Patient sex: M
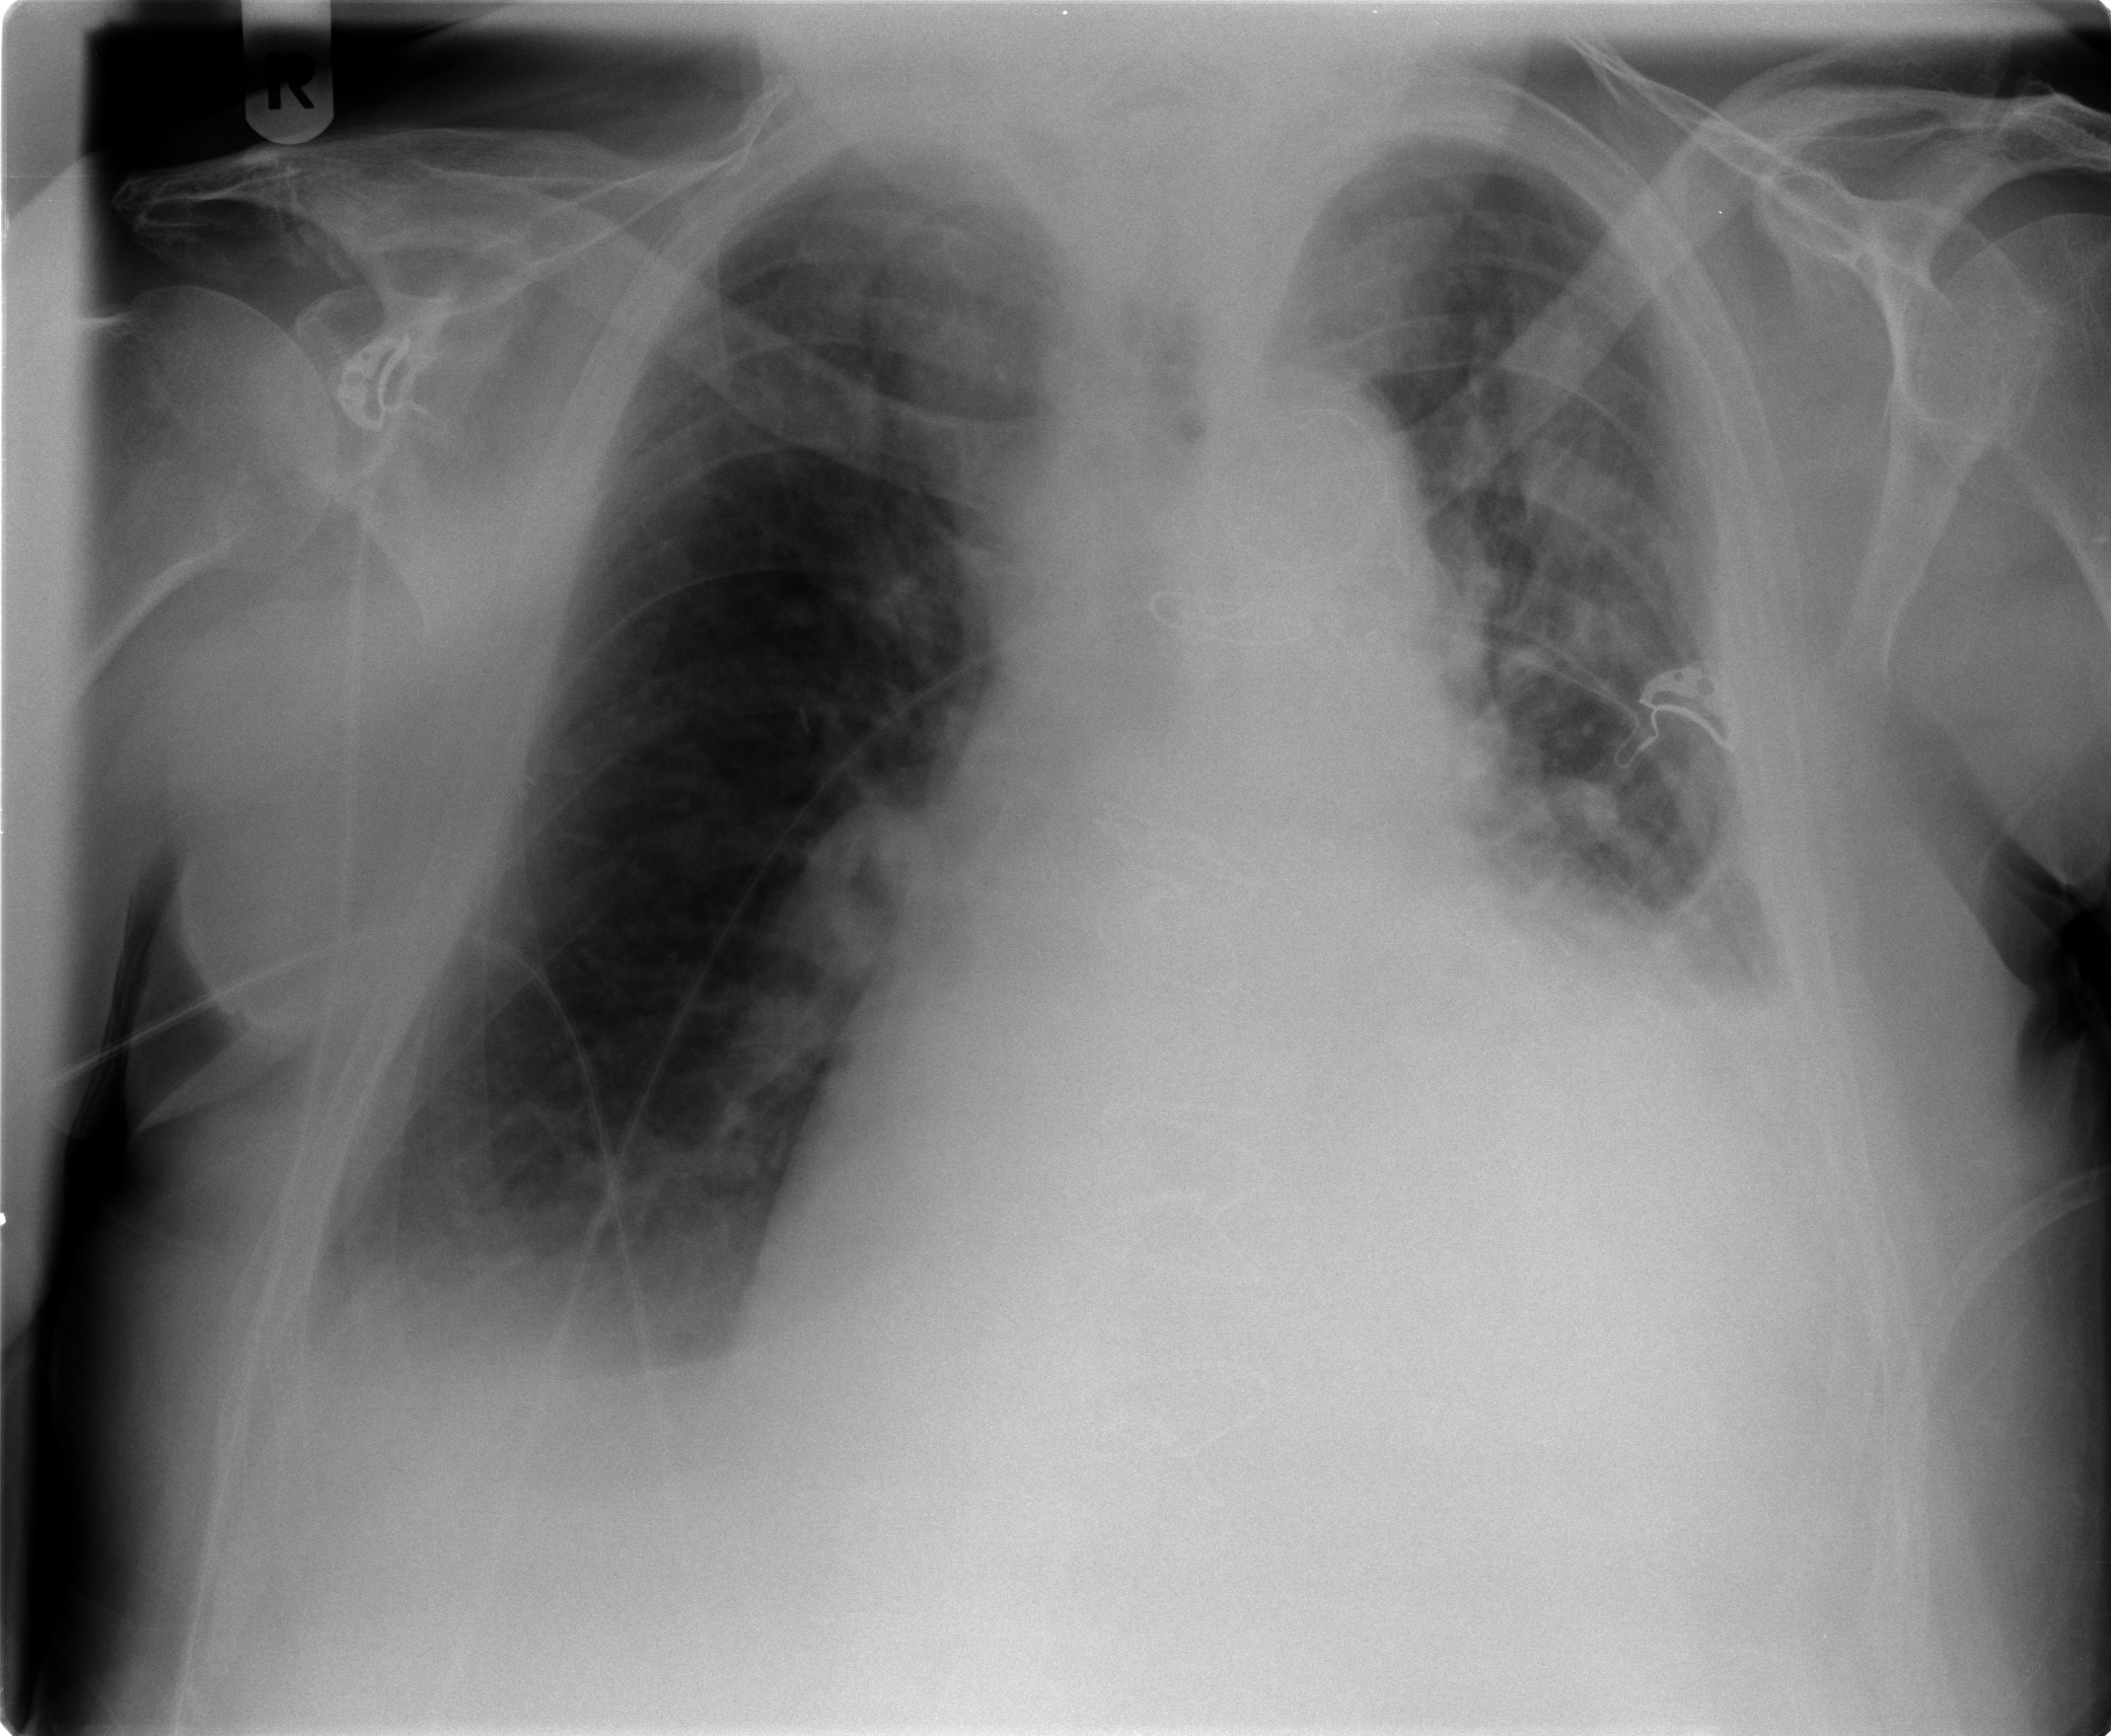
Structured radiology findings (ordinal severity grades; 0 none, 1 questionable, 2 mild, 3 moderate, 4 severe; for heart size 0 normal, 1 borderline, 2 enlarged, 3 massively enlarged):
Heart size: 3
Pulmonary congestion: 2
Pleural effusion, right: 2
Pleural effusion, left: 2
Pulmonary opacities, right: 0
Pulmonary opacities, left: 2
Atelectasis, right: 2
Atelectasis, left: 3